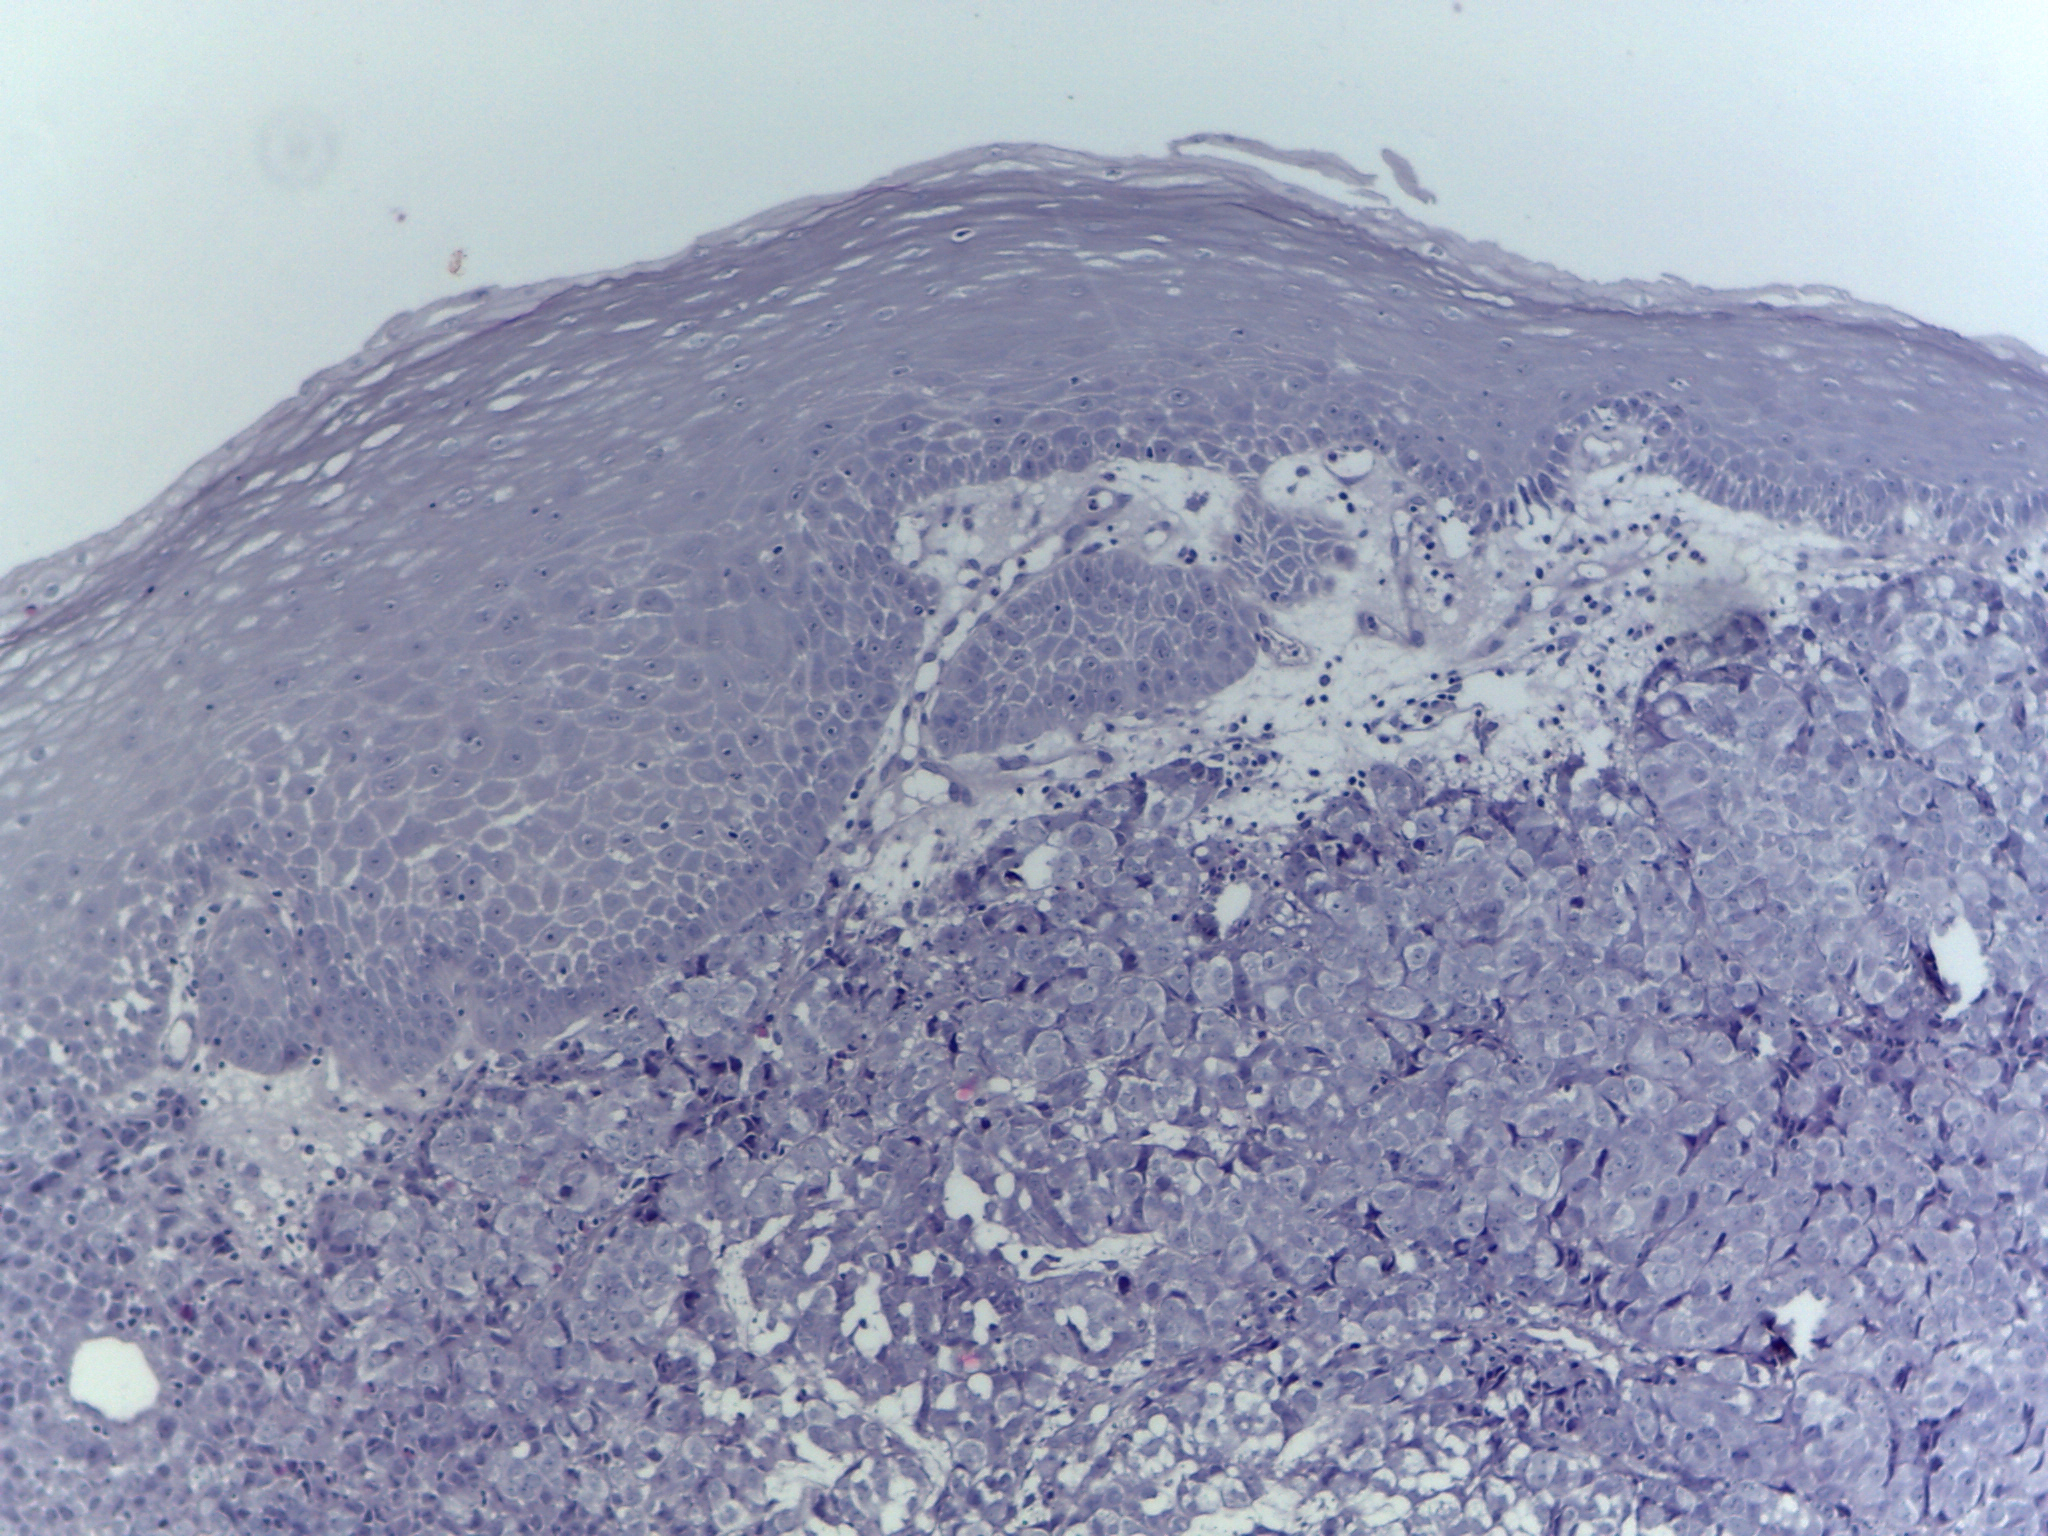
Diagnosis: OSCC